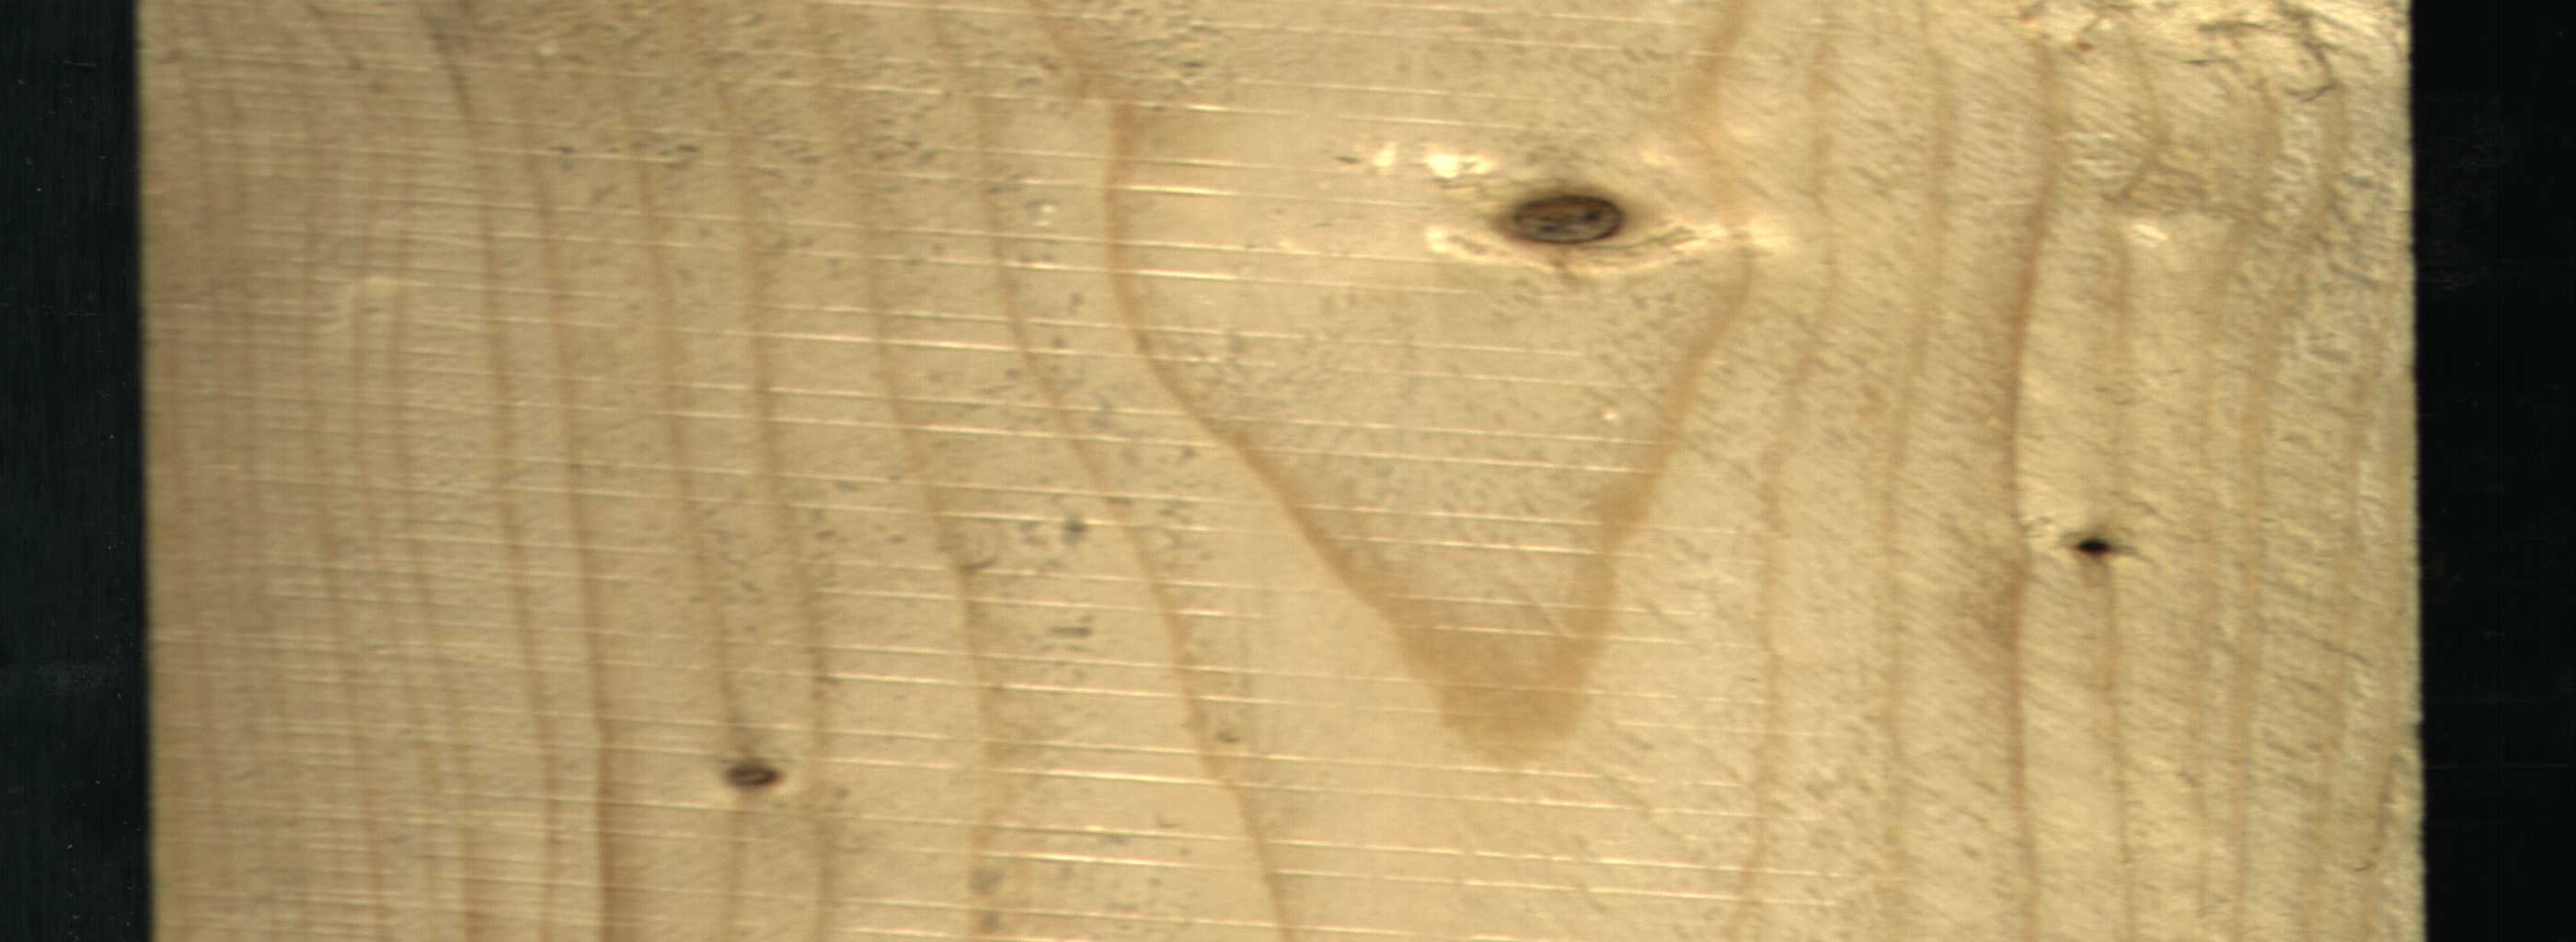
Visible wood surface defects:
Dead_Knot
Live_Knot
Live_Knot